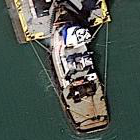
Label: civil